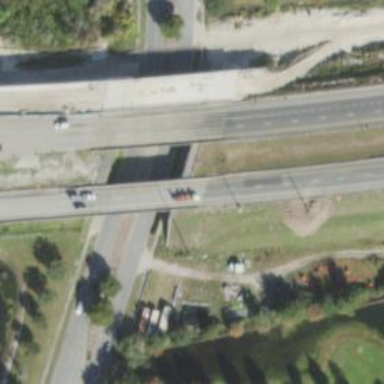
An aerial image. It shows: Bridge over motorway.